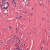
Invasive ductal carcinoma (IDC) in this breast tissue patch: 1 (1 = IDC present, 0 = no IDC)